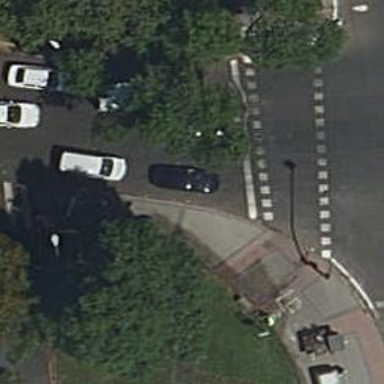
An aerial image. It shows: Road with traffic signals.